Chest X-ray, AP view. Patient: 53 years old, sex F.
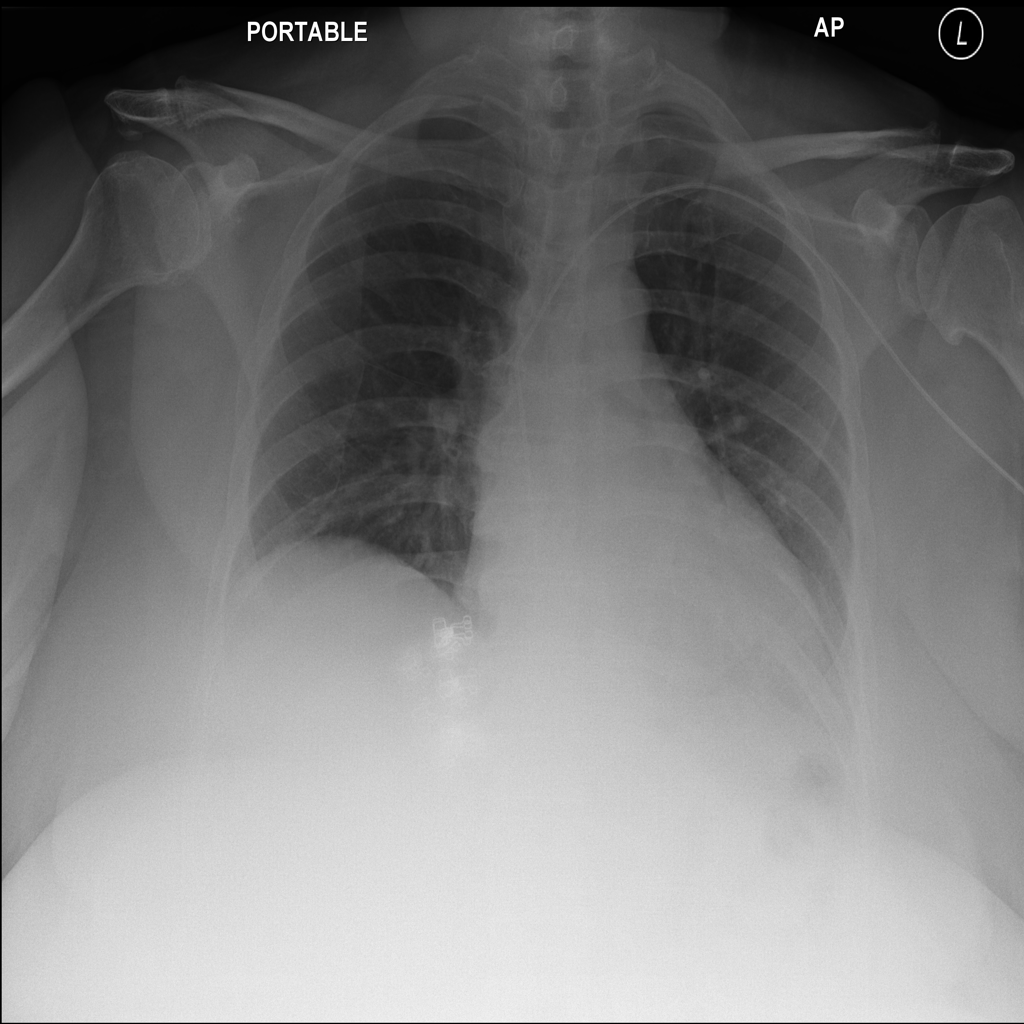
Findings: Atelectasis